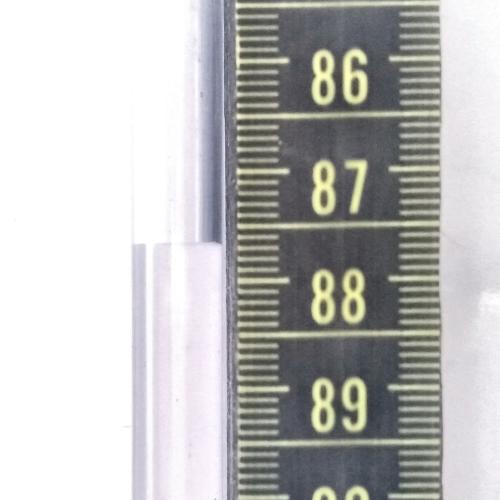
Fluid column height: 87.7 cm